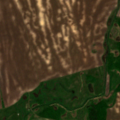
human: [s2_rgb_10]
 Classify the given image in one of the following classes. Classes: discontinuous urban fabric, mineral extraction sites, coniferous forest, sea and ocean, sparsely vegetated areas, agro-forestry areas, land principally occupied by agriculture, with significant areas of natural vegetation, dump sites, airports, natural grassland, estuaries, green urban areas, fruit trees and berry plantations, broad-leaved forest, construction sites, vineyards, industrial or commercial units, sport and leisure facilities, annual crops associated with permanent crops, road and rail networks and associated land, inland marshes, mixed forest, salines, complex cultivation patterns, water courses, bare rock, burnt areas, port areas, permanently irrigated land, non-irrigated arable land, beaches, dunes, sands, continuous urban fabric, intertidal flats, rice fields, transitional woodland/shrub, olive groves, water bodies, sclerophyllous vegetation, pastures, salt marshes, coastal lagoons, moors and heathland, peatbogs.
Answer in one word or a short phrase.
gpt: non-irrigated arable land, broad-leaved forest, transitional woodland/shrub